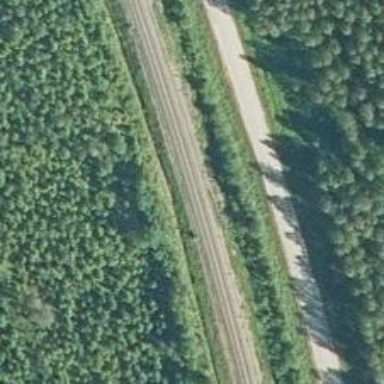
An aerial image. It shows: Railway with continuous electrified contact line.